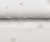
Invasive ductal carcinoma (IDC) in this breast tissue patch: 0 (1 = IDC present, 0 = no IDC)